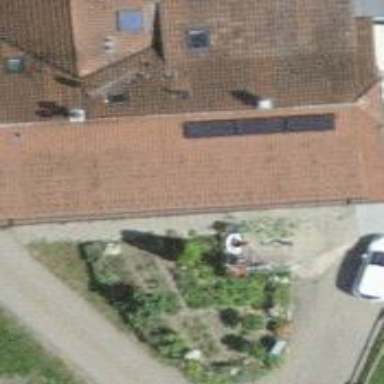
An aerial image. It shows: Solar photovoltaic panel generator.